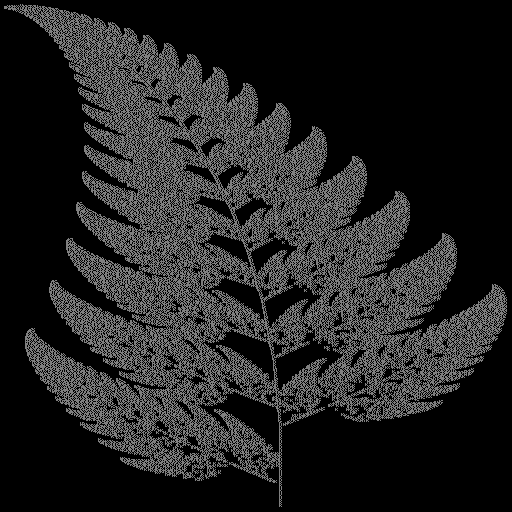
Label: spleenwort_fern